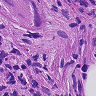
Metastatic tissue present: yes